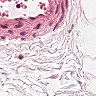
Metastatic tissue present: no